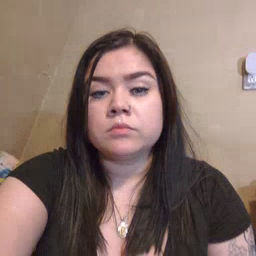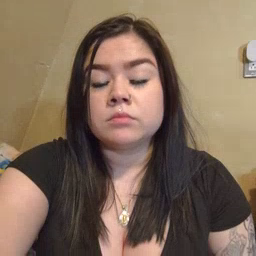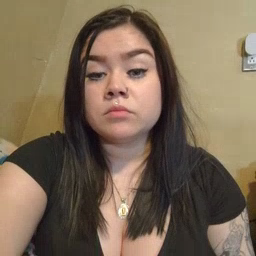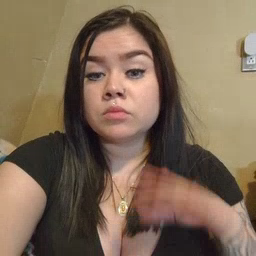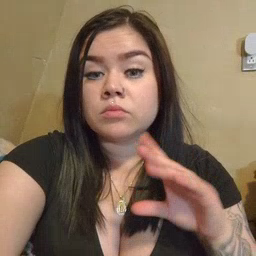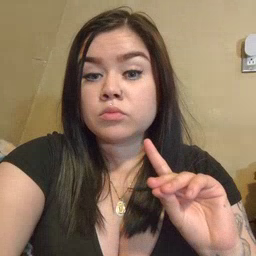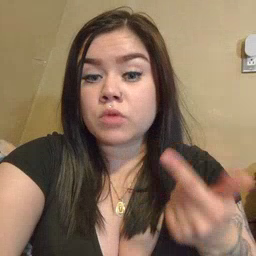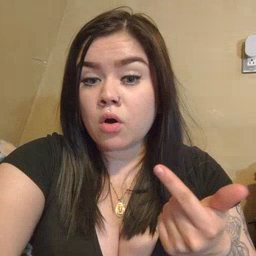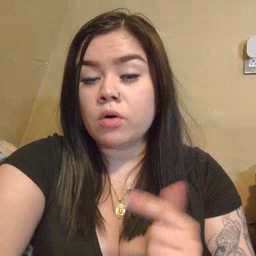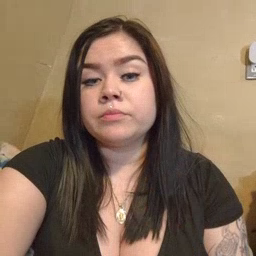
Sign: dog